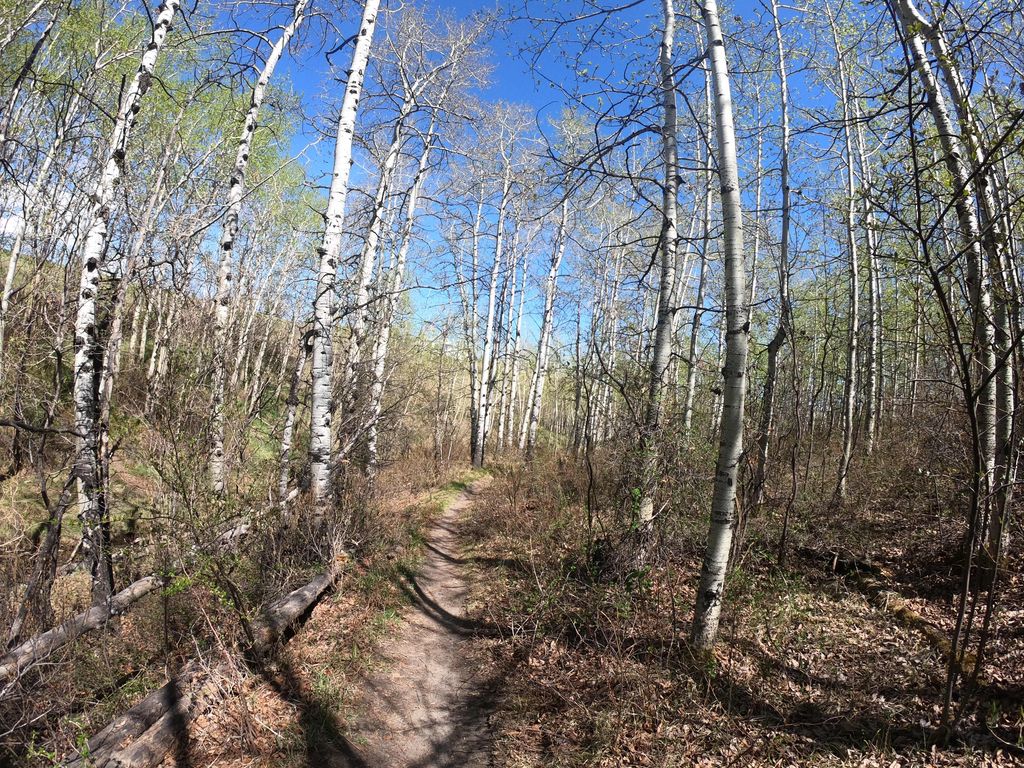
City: calgary